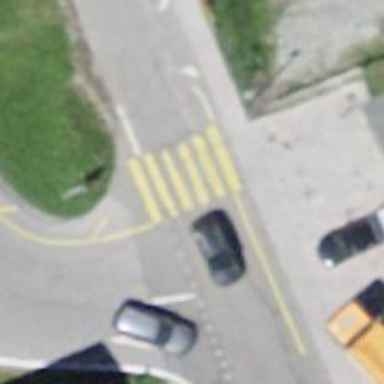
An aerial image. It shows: Uncontrolled zebra crossing on the road.